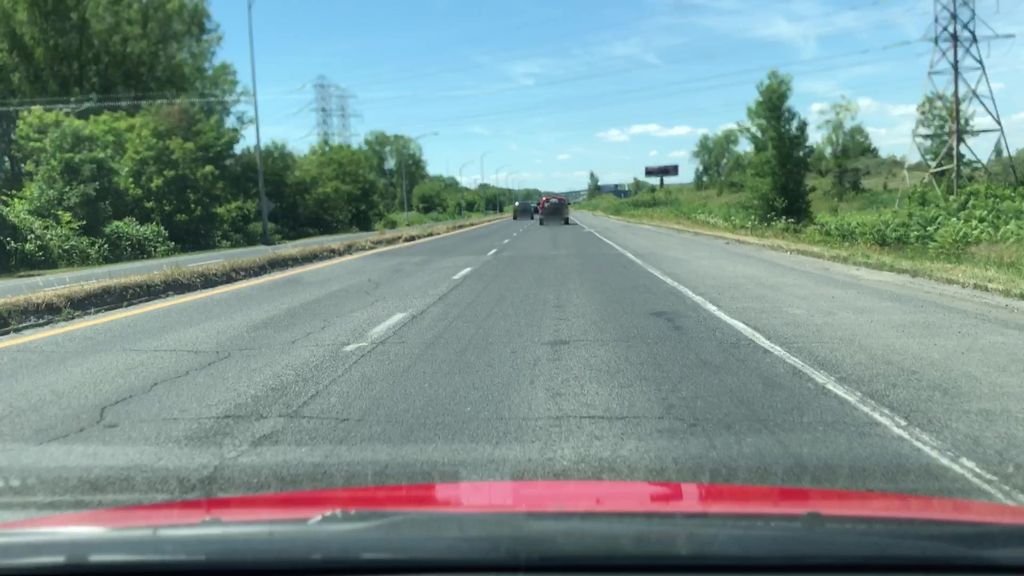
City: montreal